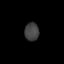
Tissue: lung
Cell type: Epithelial cells
Senescence score: 0.2205
Nuclear area (px): 250
Mean DAPI intensity: 66.212